Question: Hi i think this is the not best place to ask this question, and i don't knoe where to ask these type of questions....
but can anyone tell me that how to remove that small
black screen

it just gives status of what i am currently doing...
i don't know what is this but it irritating me....
is it a ?
i am unable to remove it.from my mac ...
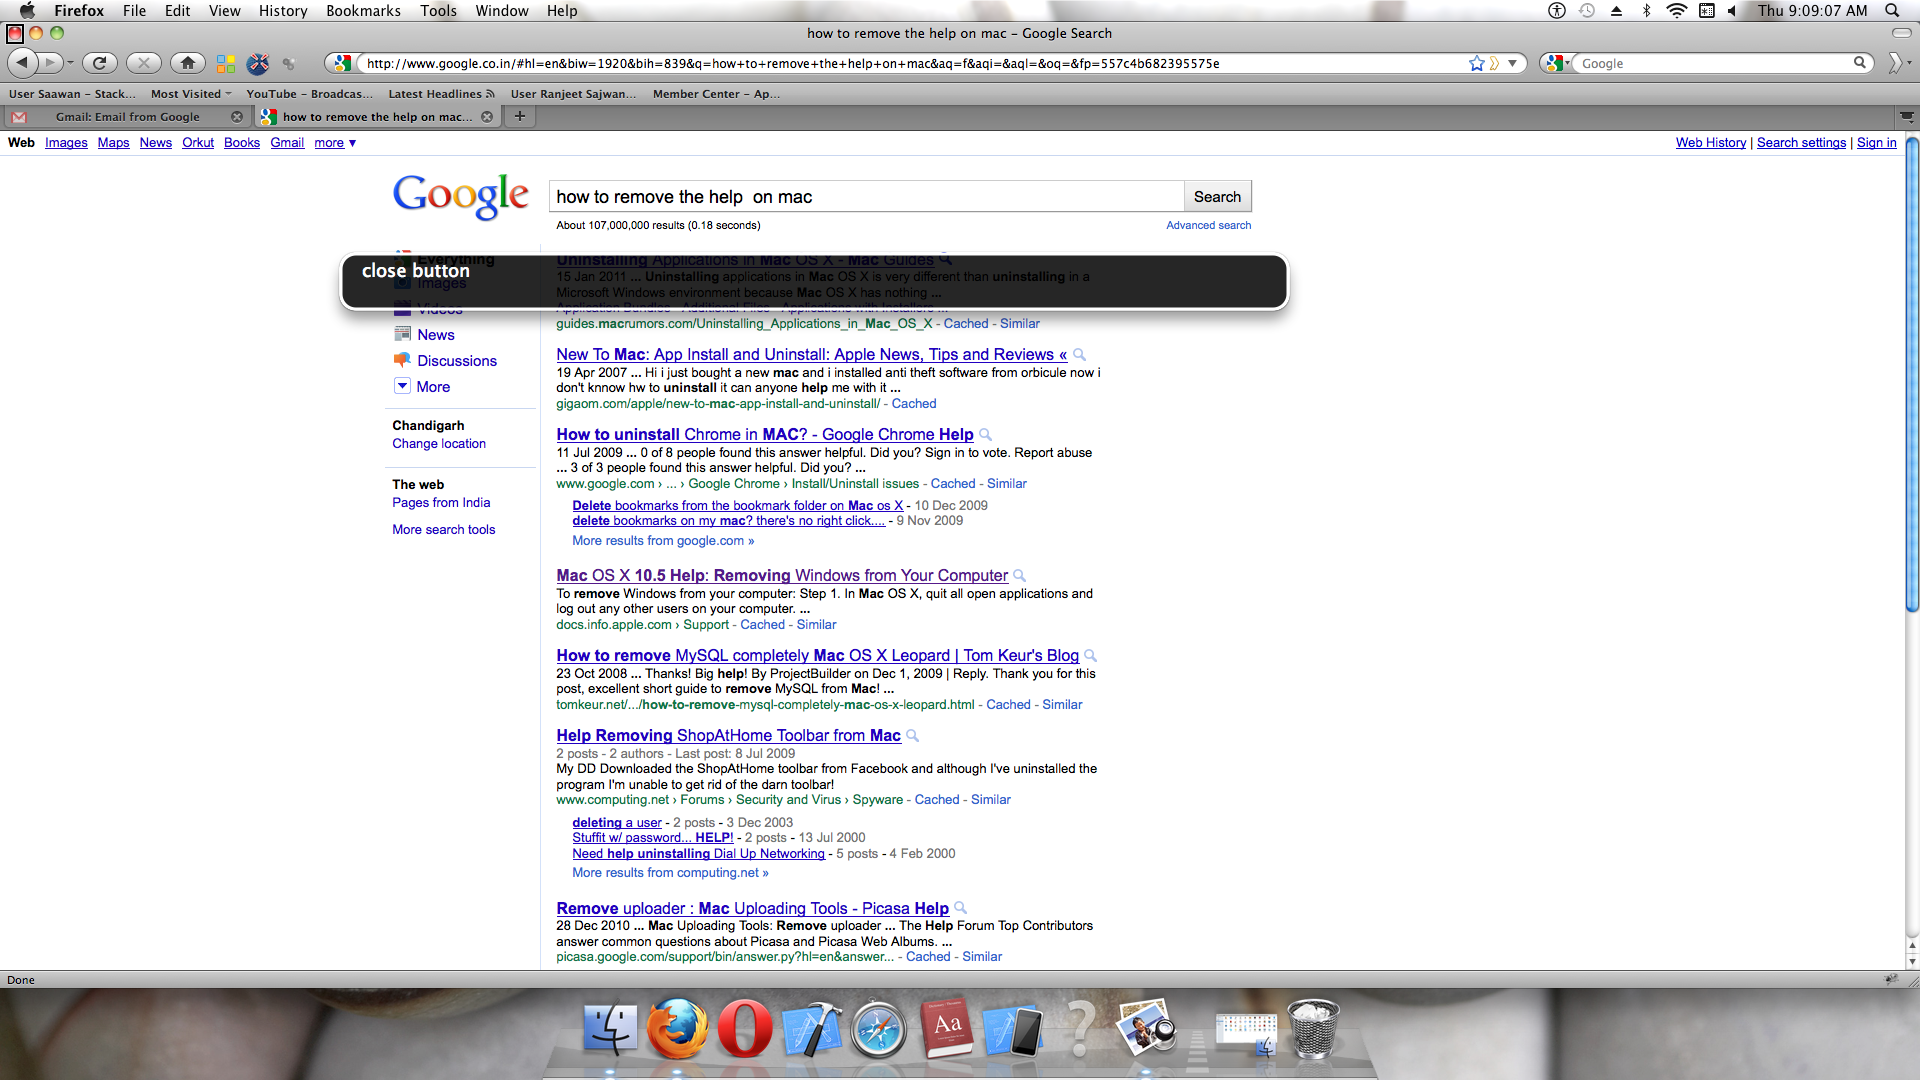
Answer: Turn off "Voiceover" in the System Preferences, under "Universal Access" (or press 'Command-F5').